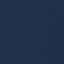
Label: SeaLake